Brain MRI, t1w sequence, axial 2D slice.
Patient: age 37, sex F, weight 95 kg, height 1.95 m
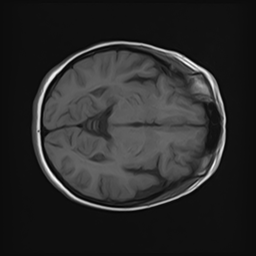